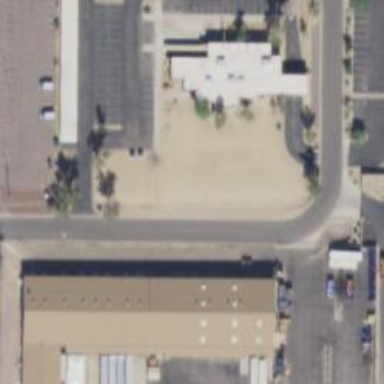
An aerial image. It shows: Parking area with asphalt surface.